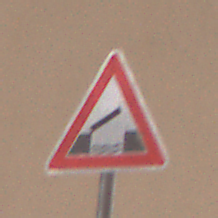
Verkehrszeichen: BeweglicheBruecke
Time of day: Midday
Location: Outdoor (Urban)
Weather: PartlyCloudy
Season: NotSpecified
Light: Natural